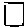
Label: square